Interaction volume radius: 10 \u00c5
Interaction volume height: 50 \u00c5
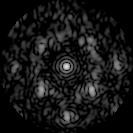
Disorder parameter: 0.4118